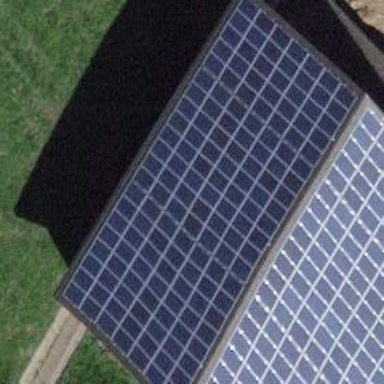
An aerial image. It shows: Solar power generator with photovoltaic panels.